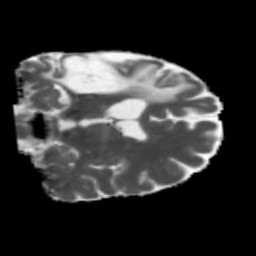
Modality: MD
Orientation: coronal
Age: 49
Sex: male
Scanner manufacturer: siemens
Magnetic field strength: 3 T
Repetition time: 5.47 s
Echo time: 0.0854 s